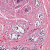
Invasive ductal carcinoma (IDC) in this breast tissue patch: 0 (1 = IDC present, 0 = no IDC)